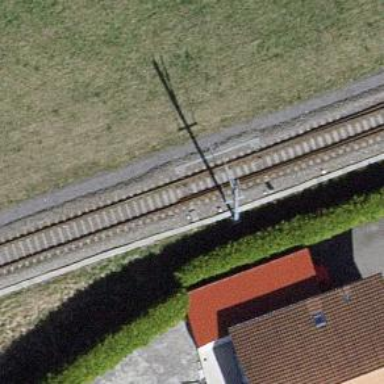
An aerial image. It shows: Railway switch.